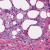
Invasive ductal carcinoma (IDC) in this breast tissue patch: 0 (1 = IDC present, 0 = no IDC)